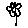
Label: flower